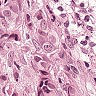
Metastatic tissue present: yes